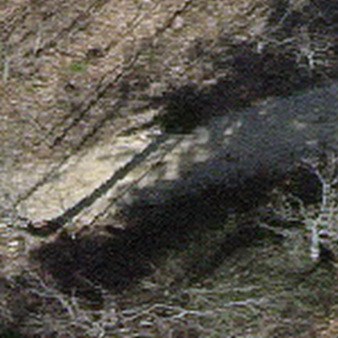
Label: other